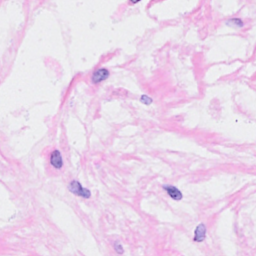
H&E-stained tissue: Breast